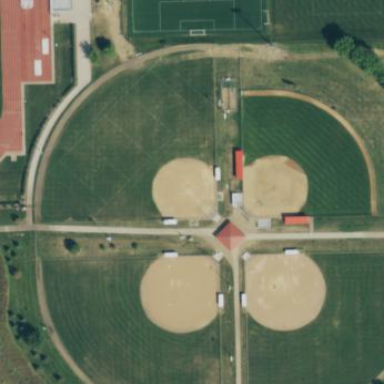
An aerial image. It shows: Softball pitch for leisure land activities.